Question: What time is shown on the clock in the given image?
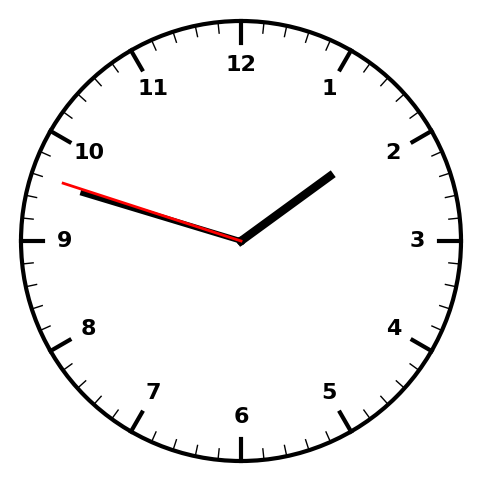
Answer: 01:47:48